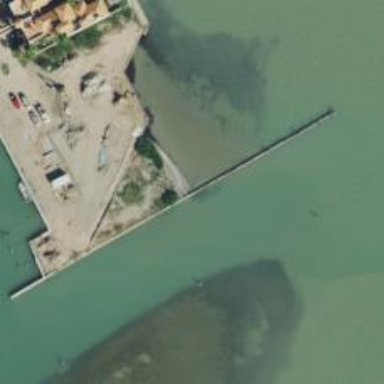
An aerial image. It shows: Breakwater structure.